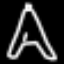
Label: The Eiffel Tower